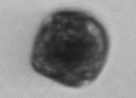
Label: Scrippsiella